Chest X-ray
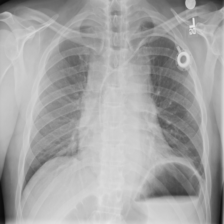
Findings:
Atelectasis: negative
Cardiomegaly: negative
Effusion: negative
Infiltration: negative
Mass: negative
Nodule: negative
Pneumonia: negative
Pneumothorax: negative
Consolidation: negative
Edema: negative
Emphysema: negative
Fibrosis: negative
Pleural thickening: positive
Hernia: negative